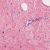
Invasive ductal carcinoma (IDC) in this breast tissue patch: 0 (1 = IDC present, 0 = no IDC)